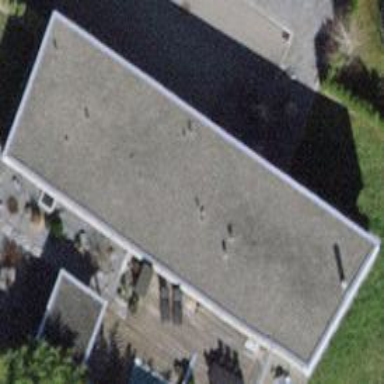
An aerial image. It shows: House with flat roof.